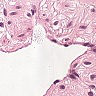
Metastatic tissue present: no